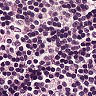
Metastatic tissue present: no